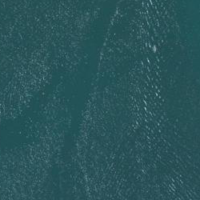
EUNIS habitat code: 14
Species observed at this site:
Chroicocephalus ridibundus
Phalacrocorax carbo
Tachymarptis melba
Xema sabini
Cygnus olor
Gallinula chloropus
Anas platyrhynchos
Aythya ferina
Larus canus
Aythya fuligula
Passer domesticus